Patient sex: M
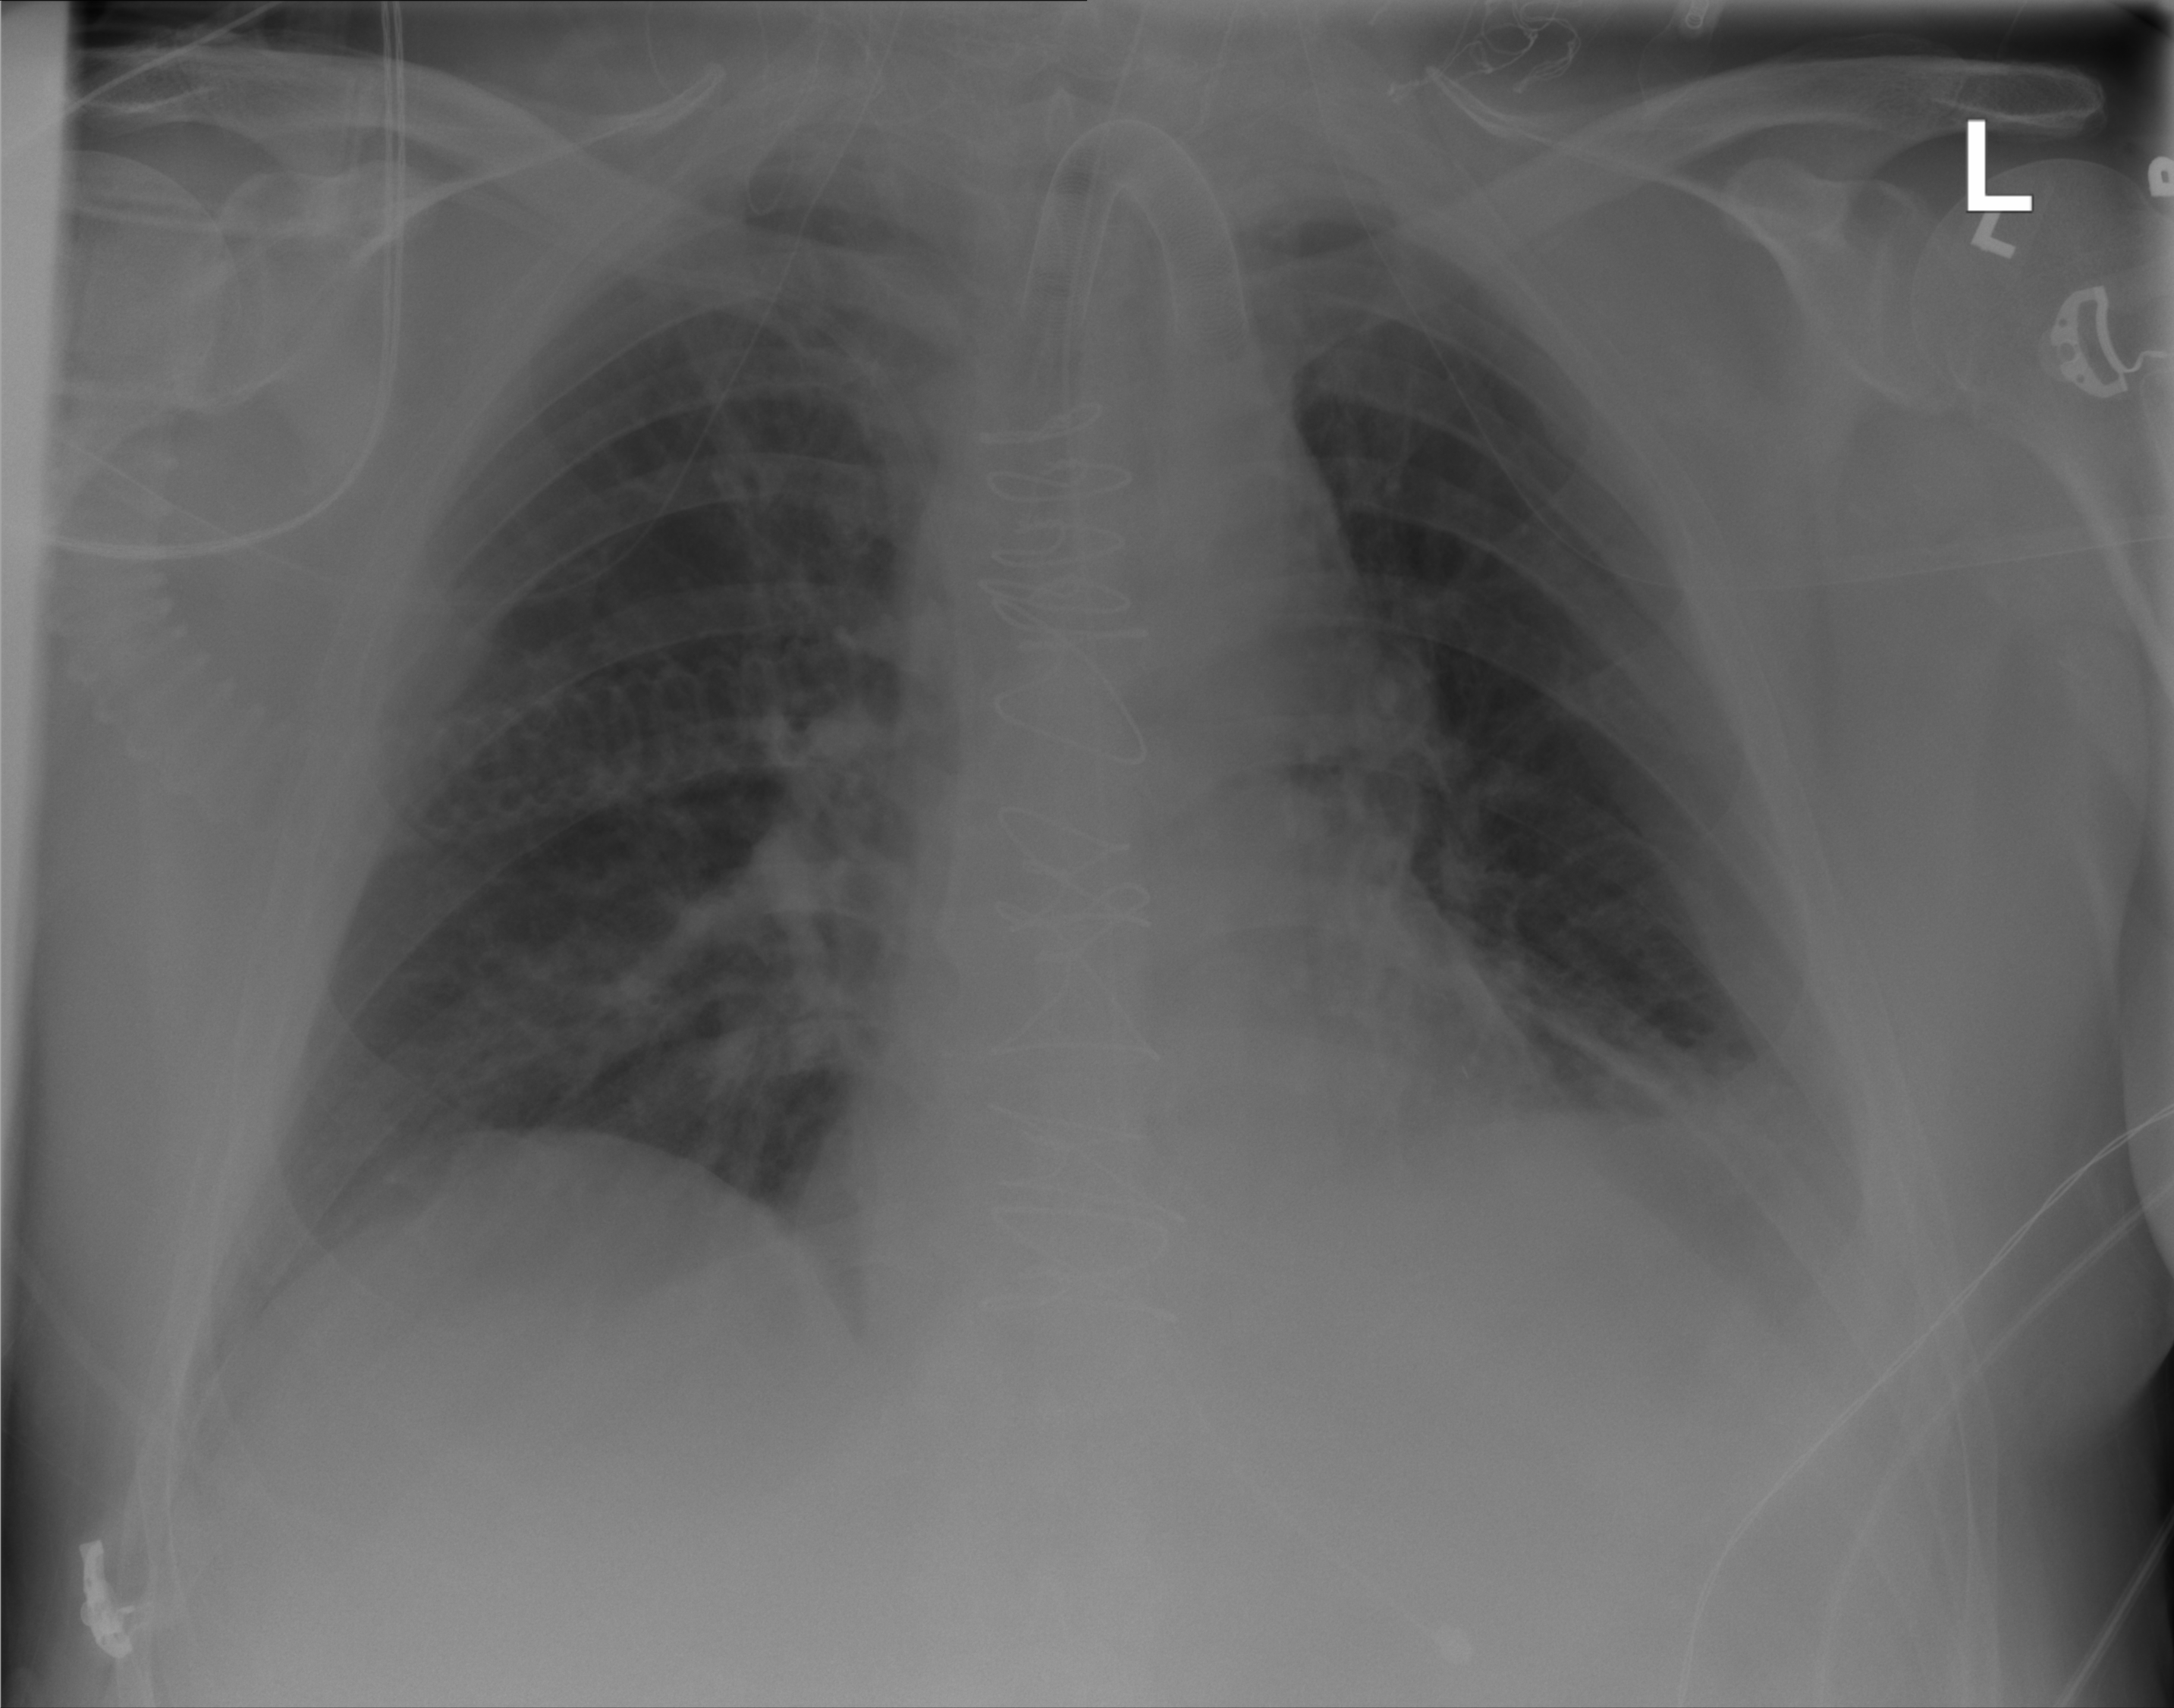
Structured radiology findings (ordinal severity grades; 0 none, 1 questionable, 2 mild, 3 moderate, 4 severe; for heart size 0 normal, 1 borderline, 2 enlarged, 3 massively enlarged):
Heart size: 0
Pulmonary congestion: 0
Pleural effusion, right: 0
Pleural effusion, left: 1
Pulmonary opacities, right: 0
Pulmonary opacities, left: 0
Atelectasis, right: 0
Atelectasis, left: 2